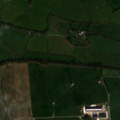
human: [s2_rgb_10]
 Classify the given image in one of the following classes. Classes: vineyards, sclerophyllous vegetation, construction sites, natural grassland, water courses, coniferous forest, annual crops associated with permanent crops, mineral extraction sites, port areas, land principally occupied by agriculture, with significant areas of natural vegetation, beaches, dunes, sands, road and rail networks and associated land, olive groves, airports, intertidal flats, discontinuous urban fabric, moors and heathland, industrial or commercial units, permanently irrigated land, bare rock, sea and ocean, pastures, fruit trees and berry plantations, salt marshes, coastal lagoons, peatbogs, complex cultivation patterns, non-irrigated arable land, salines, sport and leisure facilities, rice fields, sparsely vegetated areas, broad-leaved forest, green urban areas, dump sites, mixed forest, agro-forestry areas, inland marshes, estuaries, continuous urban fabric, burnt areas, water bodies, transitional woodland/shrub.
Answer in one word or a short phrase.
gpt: pastures